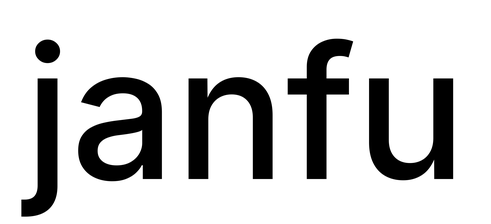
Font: Inter_Medium